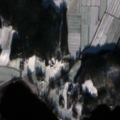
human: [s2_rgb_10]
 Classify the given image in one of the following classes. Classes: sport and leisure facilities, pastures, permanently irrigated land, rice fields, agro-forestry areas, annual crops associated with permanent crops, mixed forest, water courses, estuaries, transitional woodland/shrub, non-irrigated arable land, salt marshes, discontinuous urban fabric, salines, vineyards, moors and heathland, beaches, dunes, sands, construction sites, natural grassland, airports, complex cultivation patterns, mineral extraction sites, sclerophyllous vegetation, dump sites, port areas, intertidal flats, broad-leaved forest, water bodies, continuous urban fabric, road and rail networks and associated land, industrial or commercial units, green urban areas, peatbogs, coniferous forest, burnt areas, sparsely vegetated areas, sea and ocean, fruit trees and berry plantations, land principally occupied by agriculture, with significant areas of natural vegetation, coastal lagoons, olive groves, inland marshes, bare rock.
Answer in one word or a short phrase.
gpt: non-irrigated arable land, land principally occupied by agriculture, with significant areas of natural vegetation, coniferous forest, water bodies